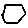
Label: hexagon